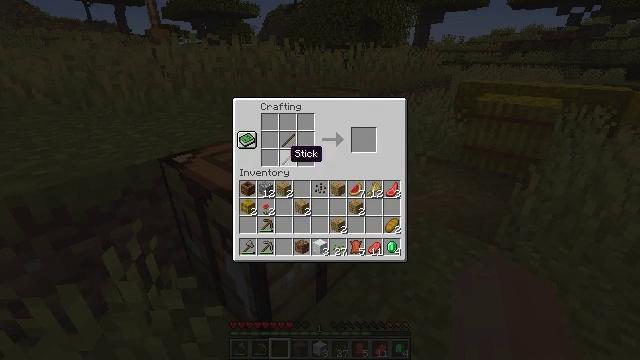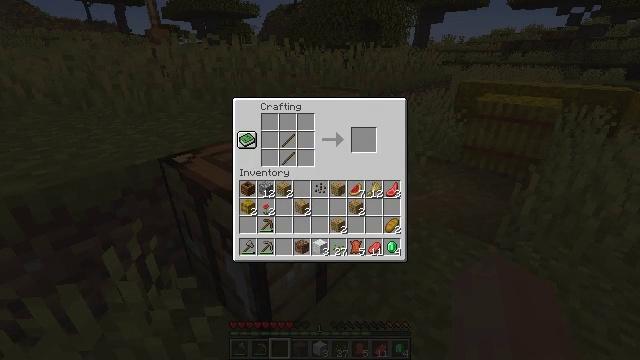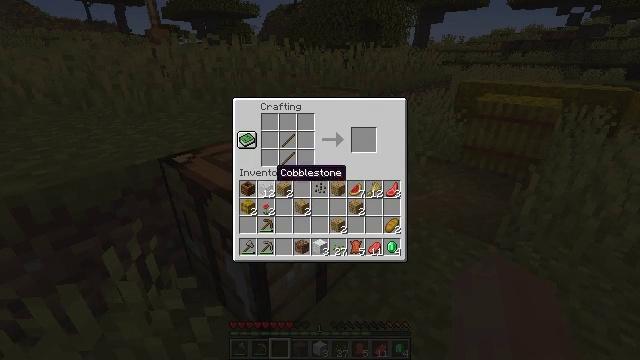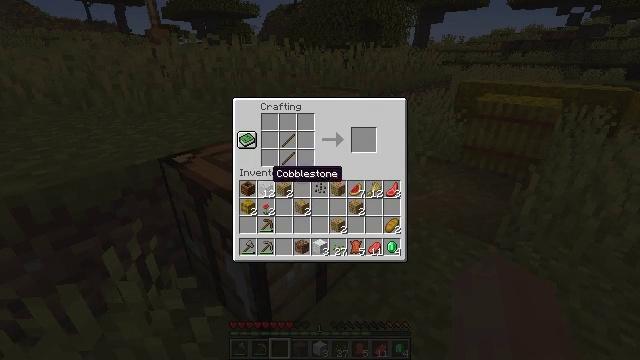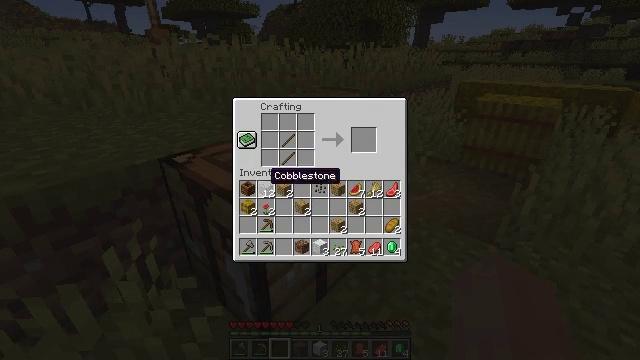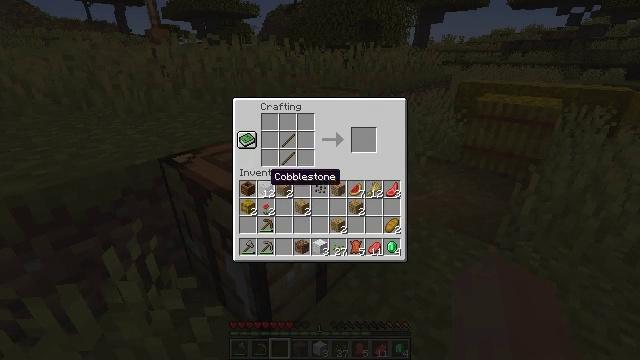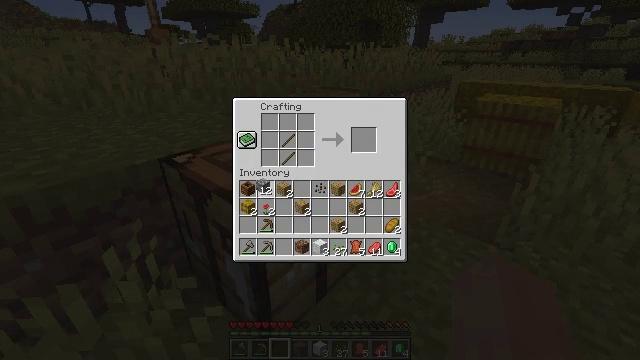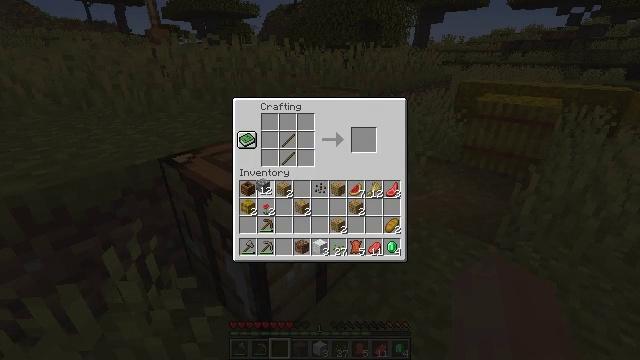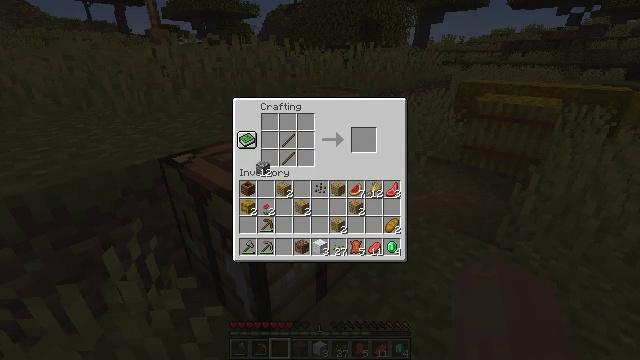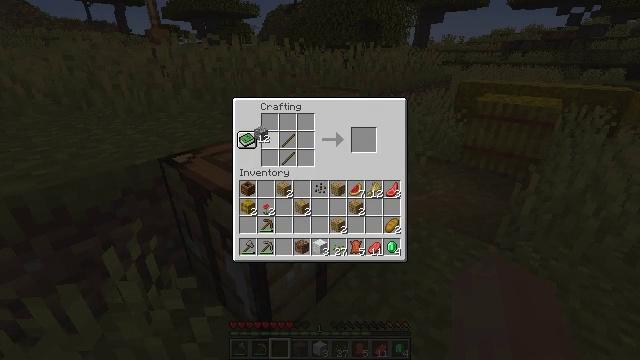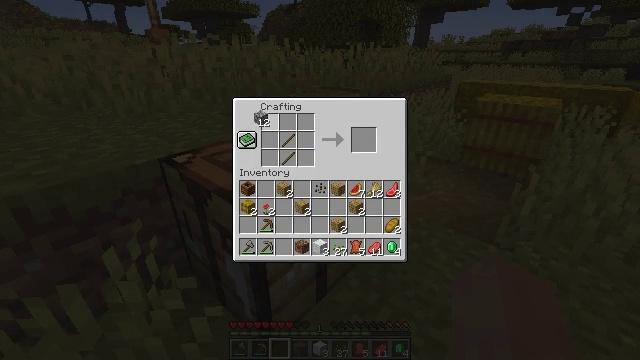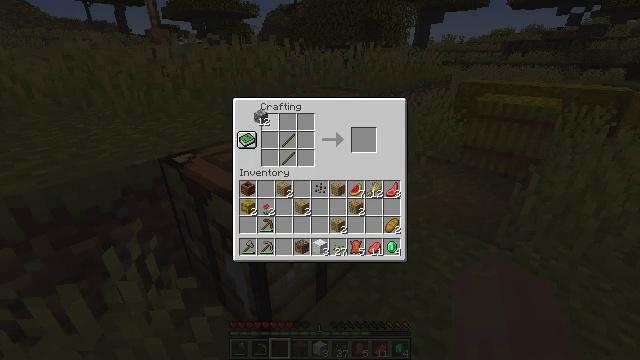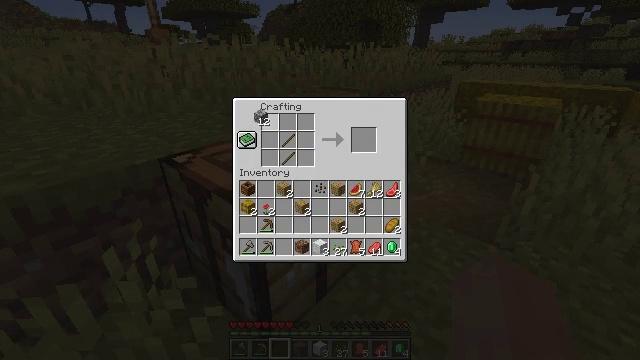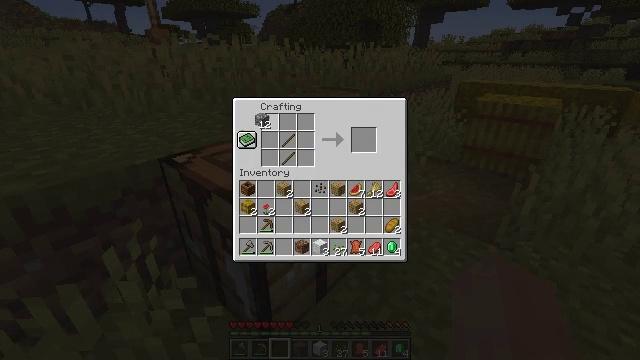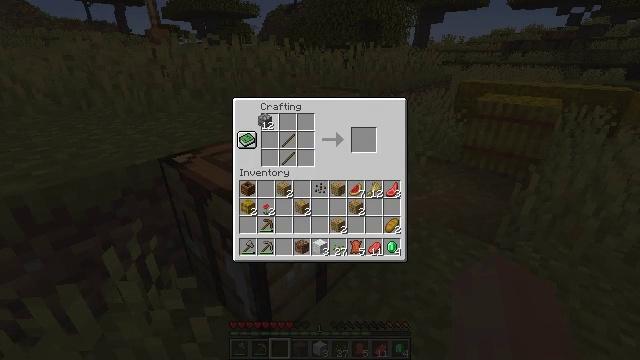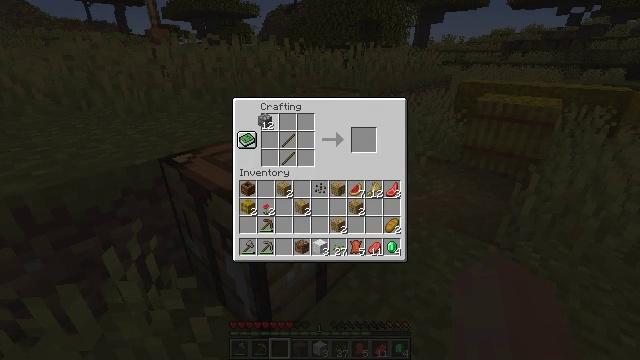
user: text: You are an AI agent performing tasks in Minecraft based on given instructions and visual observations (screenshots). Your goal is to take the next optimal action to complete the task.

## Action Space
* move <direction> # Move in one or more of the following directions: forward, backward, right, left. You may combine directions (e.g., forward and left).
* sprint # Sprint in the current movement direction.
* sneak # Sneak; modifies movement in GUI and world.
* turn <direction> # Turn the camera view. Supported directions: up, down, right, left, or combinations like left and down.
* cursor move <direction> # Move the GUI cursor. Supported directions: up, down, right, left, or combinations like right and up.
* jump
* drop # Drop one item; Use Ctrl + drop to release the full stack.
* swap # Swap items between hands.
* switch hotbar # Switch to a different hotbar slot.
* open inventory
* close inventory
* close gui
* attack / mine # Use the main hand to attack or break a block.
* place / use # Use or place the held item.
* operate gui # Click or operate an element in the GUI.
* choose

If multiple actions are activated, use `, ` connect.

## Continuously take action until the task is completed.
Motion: motion action
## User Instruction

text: Obtain a stone hoe through the crafting process.
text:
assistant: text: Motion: cursor move left and down
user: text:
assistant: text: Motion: no_op
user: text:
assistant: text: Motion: no_op
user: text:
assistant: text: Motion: no_op
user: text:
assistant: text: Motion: no_op
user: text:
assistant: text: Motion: operate gui
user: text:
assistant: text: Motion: operate gui
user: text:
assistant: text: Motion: cursor move up, operate gui
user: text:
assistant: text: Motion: cursor move up
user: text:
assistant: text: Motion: cursor move up
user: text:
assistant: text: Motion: no_op
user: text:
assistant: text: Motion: no_op
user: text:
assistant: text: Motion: no_op
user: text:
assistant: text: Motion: no_op
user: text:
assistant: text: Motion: no_op
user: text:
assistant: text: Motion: no_op
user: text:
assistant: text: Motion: no_op
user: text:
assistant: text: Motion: choose
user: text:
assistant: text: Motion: choose
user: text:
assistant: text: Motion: choose
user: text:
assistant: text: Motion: choose
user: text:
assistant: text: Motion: choose
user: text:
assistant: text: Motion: choose
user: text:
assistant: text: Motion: choose
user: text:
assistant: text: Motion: choose
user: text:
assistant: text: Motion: choose
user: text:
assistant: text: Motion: choose
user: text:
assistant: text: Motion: no_op
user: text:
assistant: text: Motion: no_op
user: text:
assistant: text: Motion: cursor move down